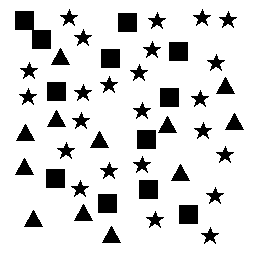
Squares: 12
Triangles: 12
Stars: 24
Total shapes: 48